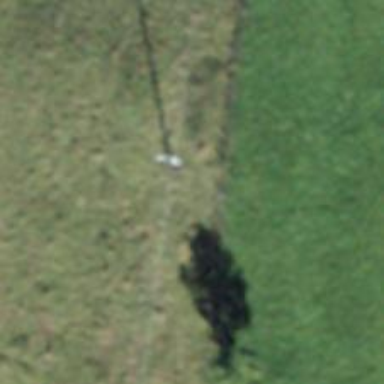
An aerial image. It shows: Power pole.